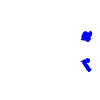
Particle: electron